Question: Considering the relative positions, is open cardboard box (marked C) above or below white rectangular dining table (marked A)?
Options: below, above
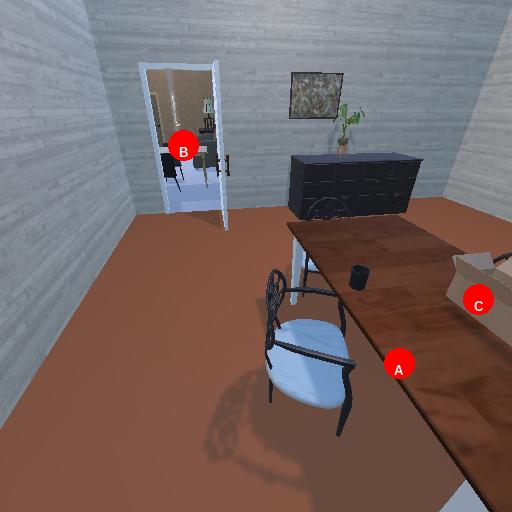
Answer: below